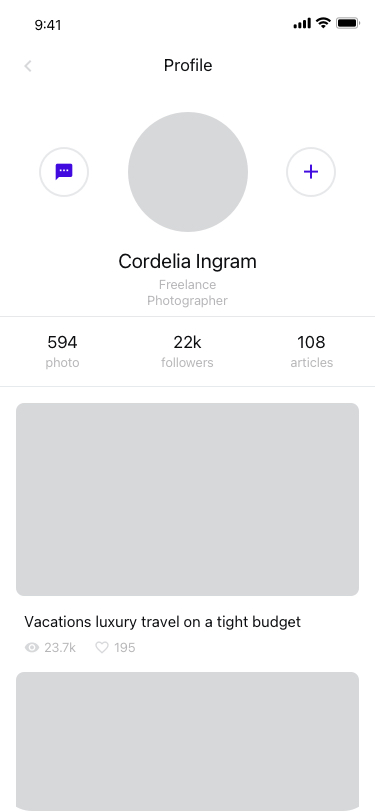
Text in this UI design:
22k
594
108
followers
photos
articles
Vacations luxury travel on a tight budget
23.7k
195
Cordelia Ingram
Freelance Photographer
Profile